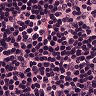
Metastatic tissue present: no